Question: How do I make sure that the container was either an instance of the class, or it was not, depending on whether there is a link to it or not.
I using MEF container, C#
Edit:

In other words, I need the ability to manage the lifetime of objects Shared classes. For example, I have two points (objects Obj1, Obj2), which import a reference to the Shared Object (Obj3), but these classes are NoneShared and do not live long, but the object (Obj3) - a link which they imported a large and expensive it is always keep in memory.
Maybe there are other IoC containers, which will provide more opportunities to work with the lifetime of objects?
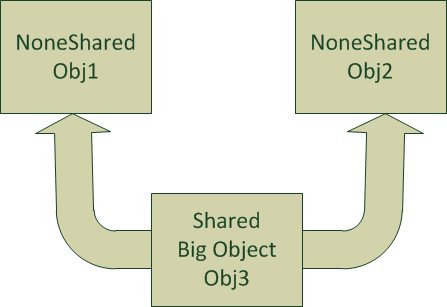
Answer: Parts created with the Shared Creation policy will be held by the container and share the container's lifetime.
Even if the shared part is used to fill the imports on objects that have been disposed, the part will still exists with the container.
Here are the ways to get around that:
1: Change the Creation policy for the part to NonShared by using the following atribute on your export:
'''
[PartCreationPolicy(CreationPolicy.NonShared)]
'''
2: You can release a specific part by using the ReleaseExport method on the container (<URL>. Note that this will again only work with NonShared parts.
3: Use a child container for your shared part (<URL>. This way you can dispose of the child container, which will in turn dispose of it's shared parts. You can use the child container in a using to make sure it is disposed after use. This is the only way I see to get rid of a shared part in the container.
Oh and btw,
> Maybe there are other IoC containers,
MEF isn't technically an IoC container. It uses the concept of IoC and you can use it like you would an IoC container but it's first and foremost and extension framework.